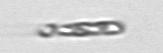
Label: Dactyliosolen_fragilissimus